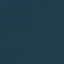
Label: SeaLake